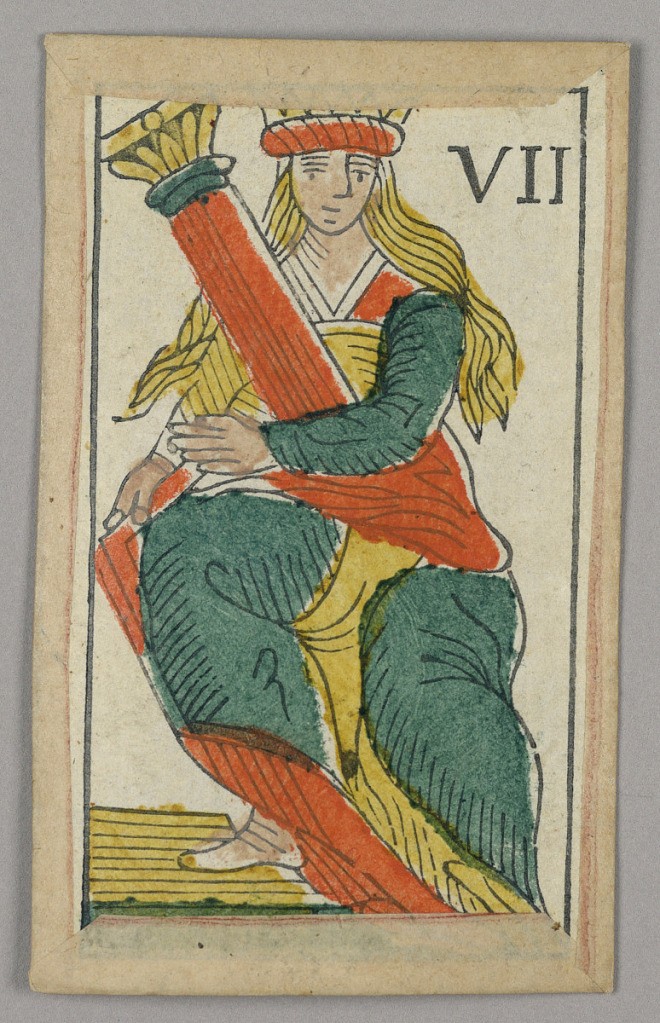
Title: Minchiate (Tarot) Playing Card
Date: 17th century
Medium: Stencil-colored woodblock print
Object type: Playing card
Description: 1909-22-1-1/35: Partial set of Italian Minchiate playing cards50;     1909-22-1-7: Part of a set of Italian Minchiate playing cards.50